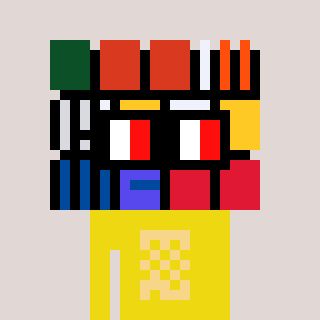
a pixel art character with square glasses with black frames and red eyes, a abstract-shaped head and a yellow-colored body on a warm background